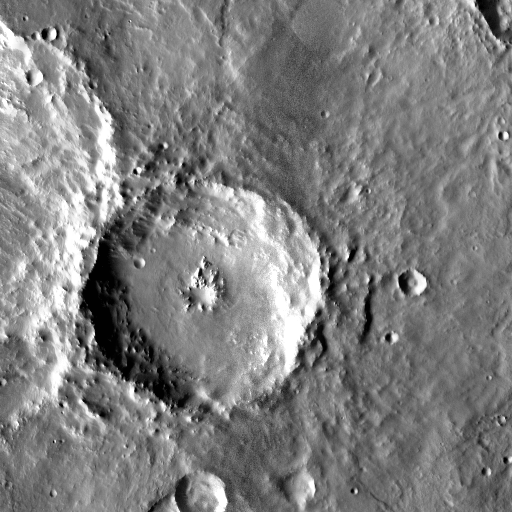
Crater classes present: Background, Other, Buried, Secondary